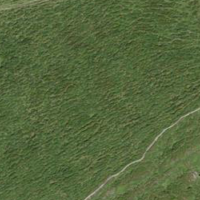
EUNIS habitat code: 32
Species observed at this site:
Arnica montana